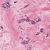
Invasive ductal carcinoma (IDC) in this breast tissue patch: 1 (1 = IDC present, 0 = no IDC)